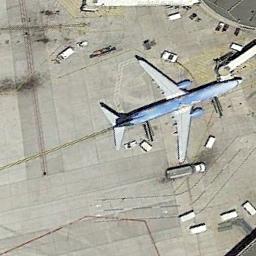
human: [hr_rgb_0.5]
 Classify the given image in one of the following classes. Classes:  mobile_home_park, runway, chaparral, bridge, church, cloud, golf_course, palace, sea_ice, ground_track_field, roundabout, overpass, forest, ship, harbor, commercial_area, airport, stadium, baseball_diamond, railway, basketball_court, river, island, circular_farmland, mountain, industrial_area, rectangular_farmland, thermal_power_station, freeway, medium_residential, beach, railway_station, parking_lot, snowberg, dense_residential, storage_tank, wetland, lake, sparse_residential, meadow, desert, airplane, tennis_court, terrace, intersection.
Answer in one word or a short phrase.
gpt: airplane